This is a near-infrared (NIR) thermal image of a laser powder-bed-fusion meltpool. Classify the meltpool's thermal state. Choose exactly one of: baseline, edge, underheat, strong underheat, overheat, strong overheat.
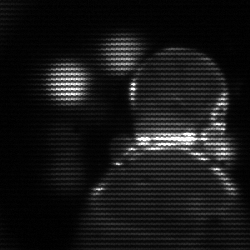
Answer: edge